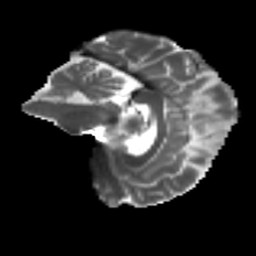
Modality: T2w
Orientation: sagittal
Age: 34
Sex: female
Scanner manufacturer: ge
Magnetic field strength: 3 T
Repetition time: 7.8 s
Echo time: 0.0606 s